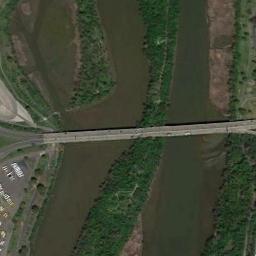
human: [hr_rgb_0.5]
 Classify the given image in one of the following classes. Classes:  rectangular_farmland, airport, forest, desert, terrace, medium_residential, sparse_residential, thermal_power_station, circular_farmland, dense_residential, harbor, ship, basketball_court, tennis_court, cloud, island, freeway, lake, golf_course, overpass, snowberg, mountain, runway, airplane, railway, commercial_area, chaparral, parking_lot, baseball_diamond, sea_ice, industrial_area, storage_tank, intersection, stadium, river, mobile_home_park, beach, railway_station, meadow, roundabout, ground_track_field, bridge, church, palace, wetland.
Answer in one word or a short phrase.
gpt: bridge